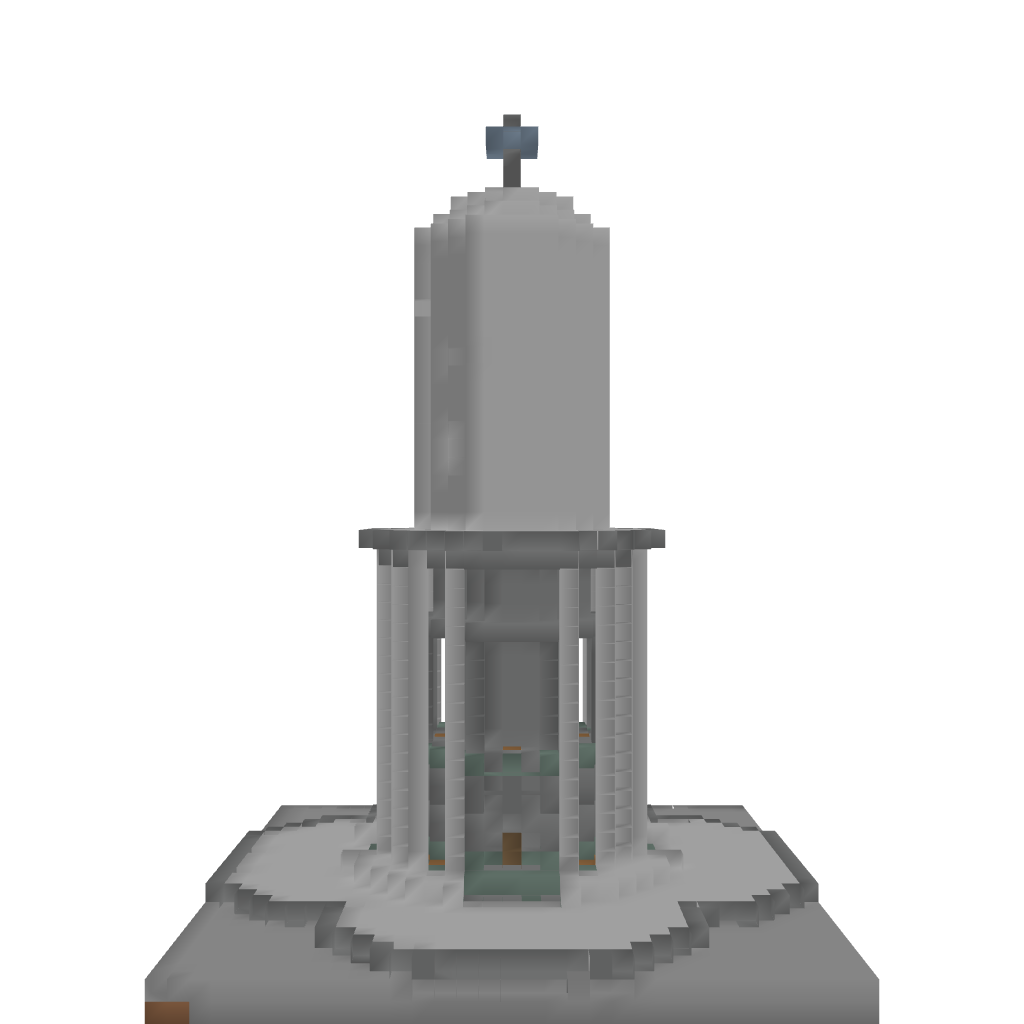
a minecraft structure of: Modern Grand Fountain